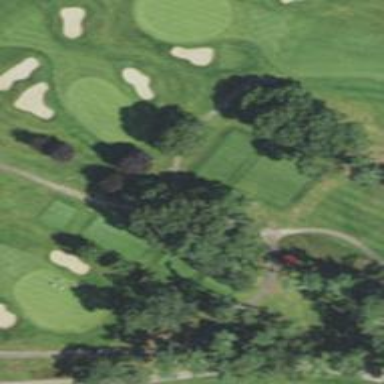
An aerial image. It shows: Golf tee.